Question: Pls, let me know if is possible to create this kind of query. I never saw something like that
Pls, check below the image. It's exactly what I need to do!

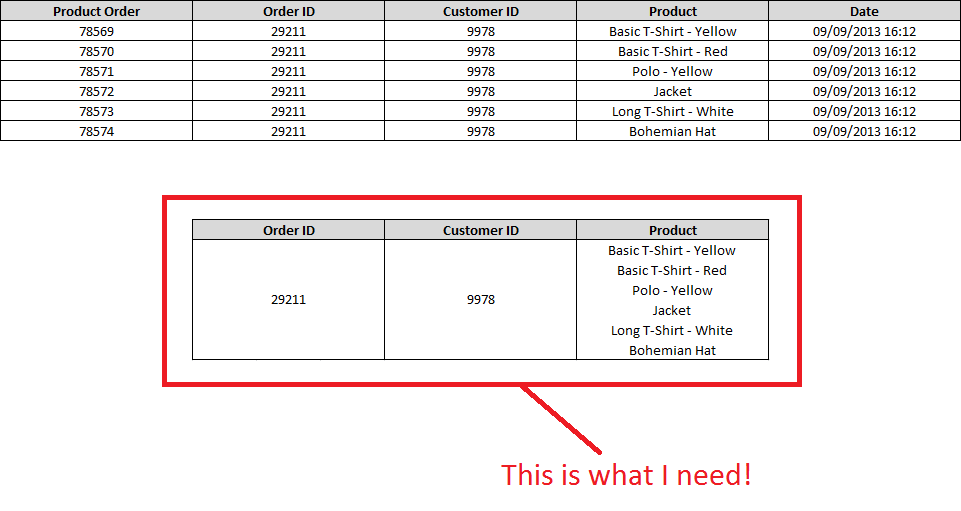
Answer: '''
select
A.OrderID,
A.CustomerID,
stuff(
(select ' ' + T.Product
from test as T
where T.OrderID = A.OrderID and T.CustomerID = A.CustomerID
for xml path(''), type
).value('.', 'nvarchar(max)')
, 1, 1, '') as Product
from test as A
group by A.OrderID, A.CustomerID
'''
<URL>
If you have Product names in other table:
'''
select
A.OrderID,
A.CustomerID,
stuff(
(select ' ' + P.Name
from test as T
inner join Products as P on P.ID = T.ProductID
where T.OrderID = A.OrderID and T.CustomerID = A.CustomerID
for xml path(''), type
).value('.', 'nvarchar(max)')
, 1, 1, '') as Product
from test as A
group by A.OrderID, A.CustomerID
'''